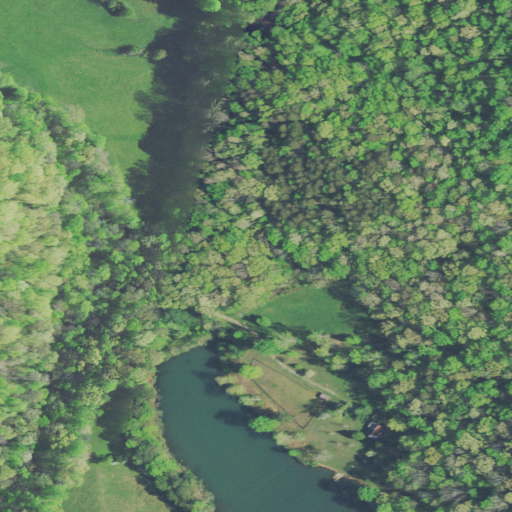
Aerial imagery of valley in Tennessee named Thurman Hollow containing deciduous forest, pasture, mixed forest, open water, open development, evergreen forest, and herbaceous wetlands